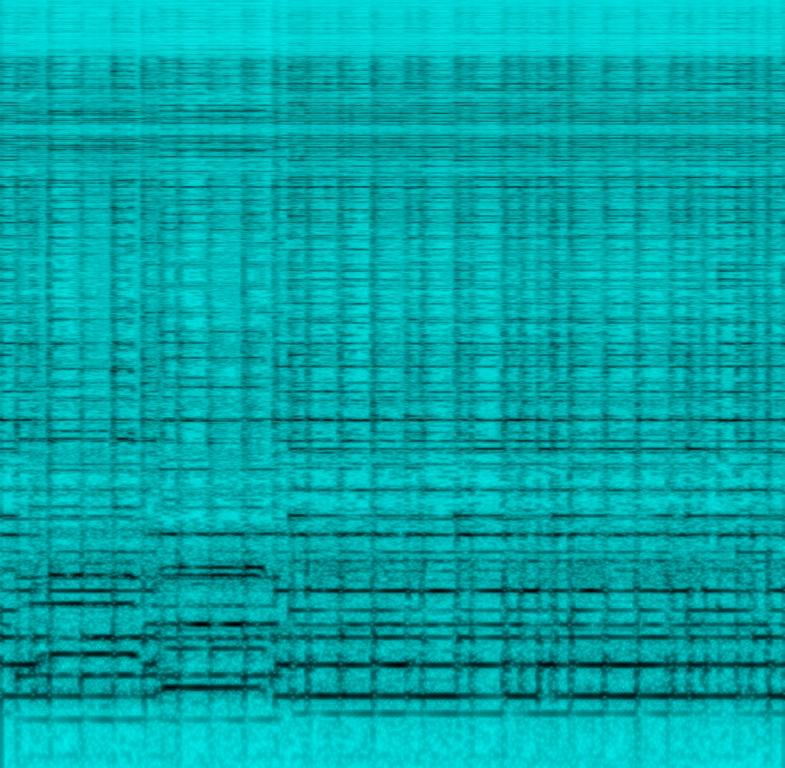
Someone is strumming a melody on the mandolin. The audio-quality is very poor and you can hear a high frequency ringing in the recording. This song may be playing while practicing at home.